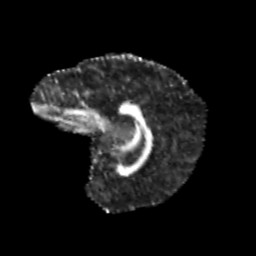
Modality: FA
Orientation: sagittal
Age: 12
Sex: female
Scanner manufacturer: siemens
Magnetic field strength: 3 T
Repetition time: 3.8 s
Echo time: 0.07 s